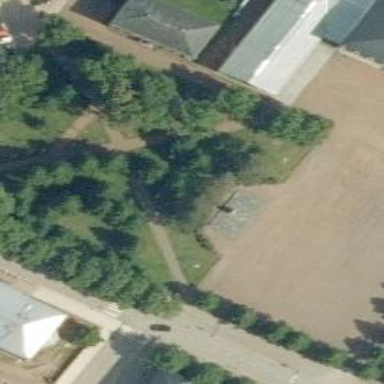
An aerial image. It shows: Memorial site with historic significance.